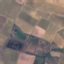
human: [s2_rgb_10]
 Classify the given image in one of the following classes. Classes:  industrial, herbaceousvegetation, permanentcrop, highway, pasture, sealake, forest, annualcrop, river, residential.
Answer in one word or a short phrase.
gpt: PermanentCrop